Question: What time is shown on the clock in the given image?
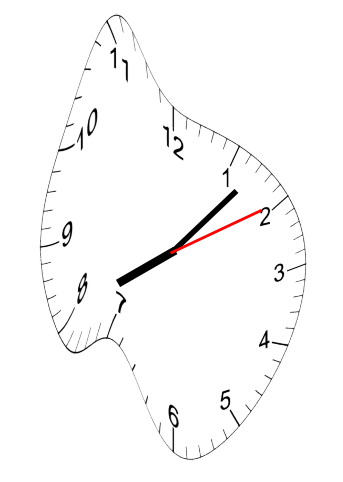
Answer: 08:07:10